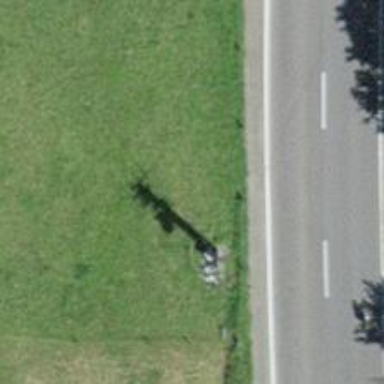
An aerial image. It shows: Power pole.